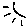
Label: sun